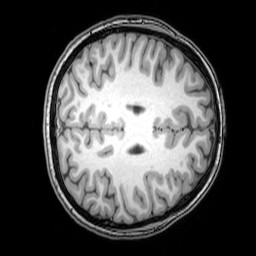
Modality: T1w
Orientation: axial
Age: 24
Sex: female
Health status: healthy
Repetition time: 0.081 s
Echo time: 0.037 s